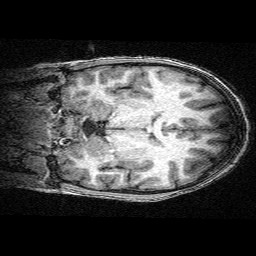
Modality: T1w
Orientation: coronal
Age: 12
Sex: male
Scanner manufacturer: siemens
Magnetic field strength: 3 T
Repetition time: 2.3 s
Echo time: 0.00336 s